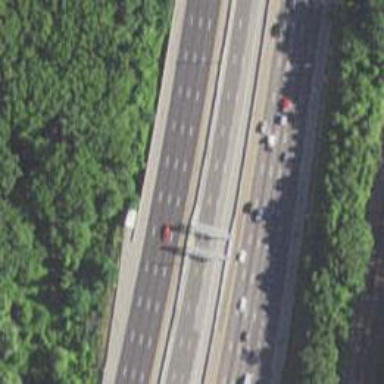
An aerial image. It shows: Toll gantry on the road.